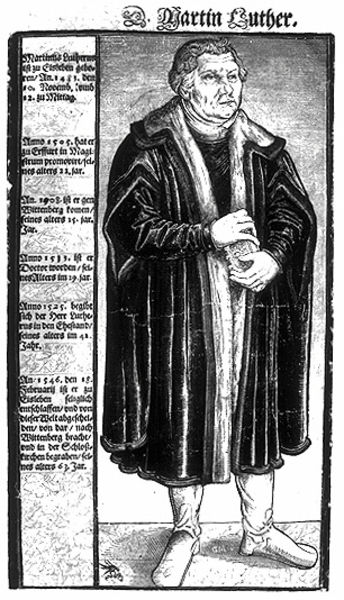
Titel: Bildnis des Martin Luther
Künstler: Lucas d.J. Cranach
Institution: (Seriendruck)
Schlagwörter: hand, mann, schatten, umhang, weiß, finger, grau, holz, mund, profil, schwarz, zeichnung, blick, alt, hemd, augen, bibel, falten, gesicht, halten, hermelin, kragen, pelz, rahmen, stehen, ärmel, bild, bildnis, hände, portrait, porträt, boden, geistlicher, gewand, haare, mantel, stehend, blatt, person, locken, renaissance, fell, füße, holzschnitt, schrift, haltung, schuhe, schwer, grafik, graphik, rand, krieg, inschrift, robe, deutsch, socken, buch, links, druck, druckgraphik, monogramm, stich, seite, illustration, text, zeitung, stiefel, ganzkörper, buchdruck, ganzfigur, pelzkragen, halbprofil, leder, mittelalter, luther, ganzkörperporträt, protestantismus, zeilen, portr, kupferstich, fraktur, latein, schwatz, schriftfeld, schue, martin, reformation, buchmalerei, spalte, martin luther, seriendruck, schaube, thesen, reformator, bch, cranach, lucas cranach, humanismus, wittenberg, grimmiger blick, lutter, gotische schrift, würtemberg, kofp, lucas cranach d.ä., porait, standbildnis, scharz-weiß, hält etwas in händen, in händen, dr. martin luther, pelzmanetl, lutherrock